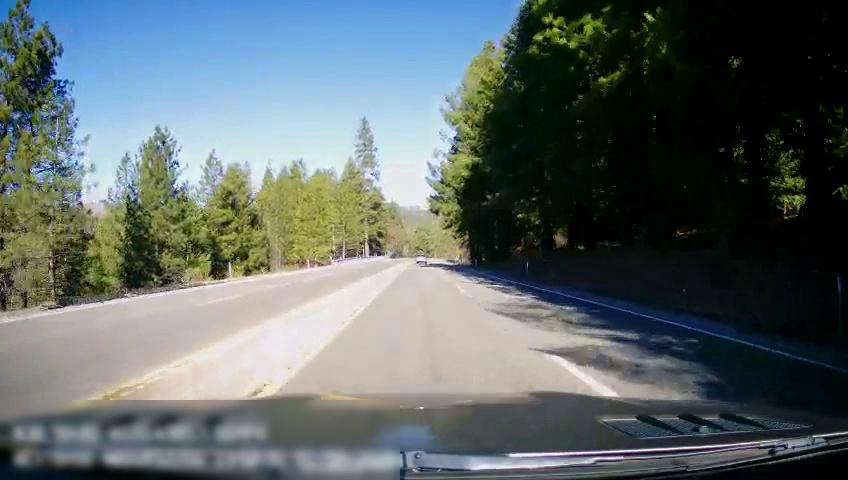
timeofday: Day
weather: Sunny
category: Drivable Space
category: Vehicles | SUV
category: Lanes | Current Lane
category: Lanes | Alternate Lane
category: Lanes | Current Lane
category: Lanes | Alternate Lane
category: Lanes | Opposite Lane
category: Lanes | Opposite Lane
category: Lanes | Opposite Lane
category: Lanes | Opposite Lane